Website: crate-barrel
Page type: gifting
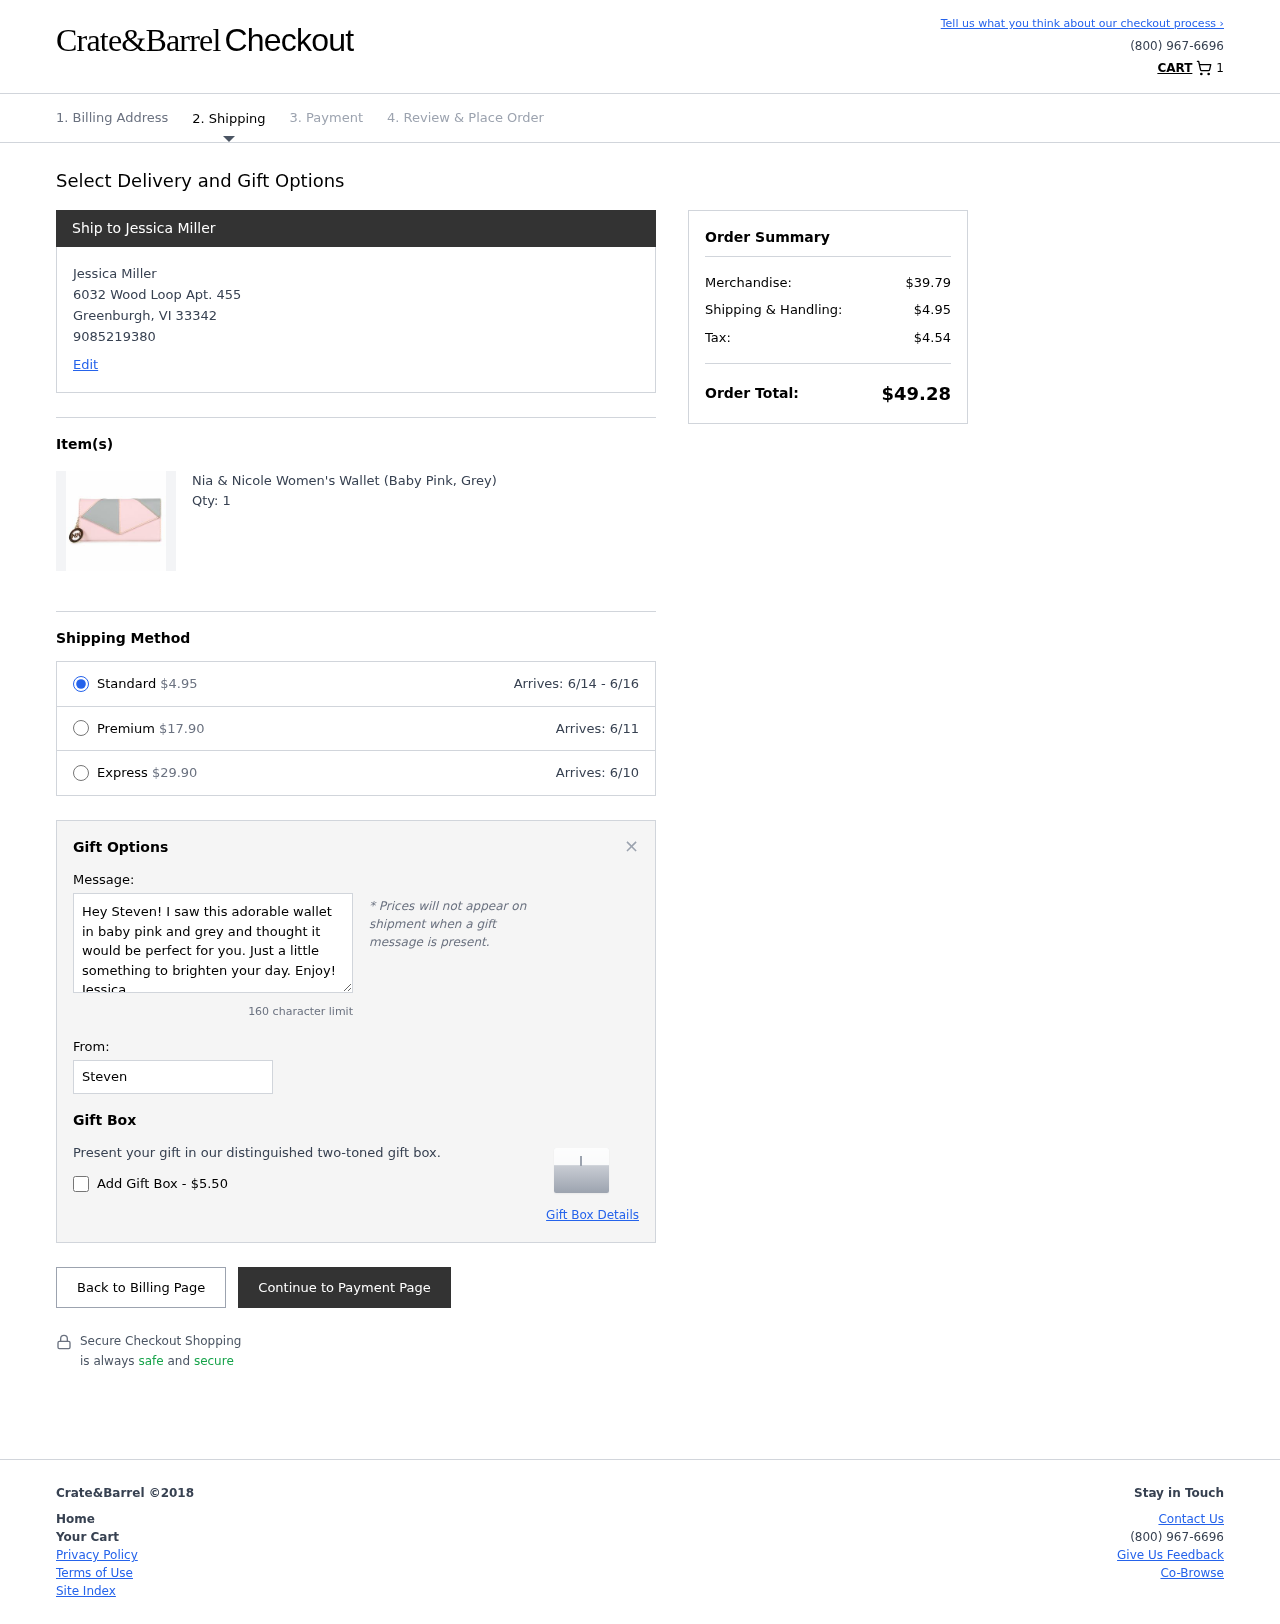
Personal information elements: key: PII_CITY
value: Greenburgh
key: PII_FULLNAME
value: Jessica Miller
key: PII_GIFT_FIRSTNAME
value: Steven
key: PII_GIFT_MESSAGE
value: Hey Steven! I saw this adorable wallet in baby pink and grey and thought it would be perfect for you. Just a little something to brighten your day. Enjoy!
Jessica
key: PII_PHONE
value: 9085219380
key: PII_POSTCODE
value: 33342
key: PII_STATE_ABBR
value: VI
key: PII_STREET
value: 6032 Wood Loop Apt. 455
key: PII_FULLNAME2
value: Jessica Miller
Product elements: key: PRODUCT1_NAME
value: Nia & Nicole Women's Wallet (Baby Pink, Grey)
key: PRODUCT1_QUANTITY
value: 1
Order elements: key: ORDER_NUM_ITEMS
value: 1
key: ORDER_SHIPPING_COST
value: $4.95
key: ORDER_DELIVERY_DATE_RANGE
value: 6/14 - 6/16
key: ORDER_PREMIUM_SHIPPING
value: $17.90
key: ORDER_PREMIUM_DATE
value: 6/11
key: ORDER_EXPRESS_SHIPPING
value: $29.90
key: ORDER_EXPRESS_DATE
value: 6/10
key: ORDER_SUBTOTAL
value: $39.79
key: ORDER_TAX
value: $4.54
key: ORDER_TOTAL
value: $49.28